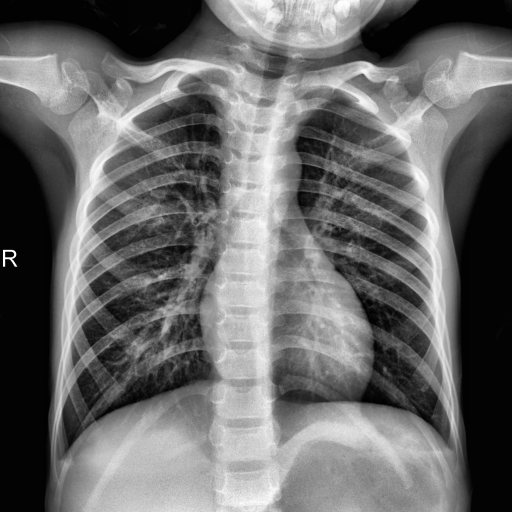
Finding: NORMAL